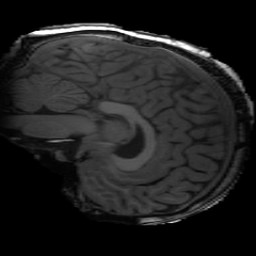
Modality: T1w
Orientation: sagittal
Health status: ill
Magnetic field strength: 3 T